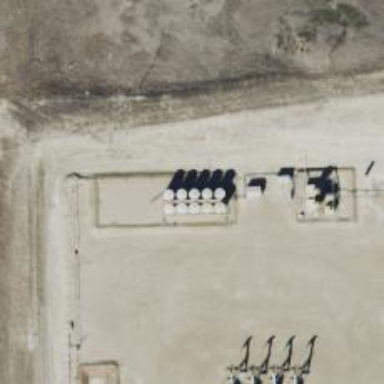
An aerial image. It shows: Storage tank with man-made structure.